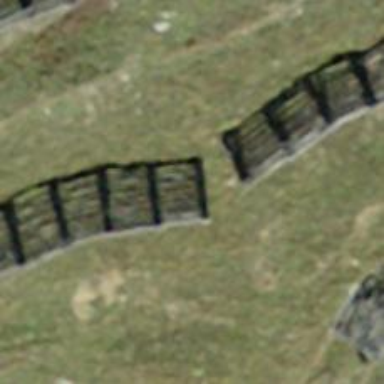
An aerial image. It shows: Avalanche protection barrier.